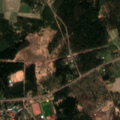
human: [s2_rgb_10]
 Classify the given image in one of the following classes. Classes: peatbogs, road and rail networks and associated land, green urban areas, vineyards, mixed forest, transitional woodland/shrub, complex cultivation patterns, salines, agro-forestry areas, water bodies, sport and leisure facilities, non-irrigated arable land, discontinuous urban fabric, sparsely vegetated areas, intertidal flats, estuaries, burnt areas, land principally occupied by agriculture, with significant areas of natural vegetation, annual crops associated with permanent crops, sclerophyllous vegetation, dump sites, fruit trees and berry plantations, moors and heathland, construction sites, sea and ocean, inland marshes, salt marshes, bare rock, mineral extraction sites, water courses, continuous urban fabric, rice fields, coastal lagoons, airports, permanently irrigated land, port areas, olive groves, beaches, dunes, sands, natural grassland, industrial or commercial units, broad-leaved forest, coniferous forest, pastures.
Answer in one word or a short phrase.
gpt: discontinuous urban fabric, non-irrigated arable land, mixed forest, transitional woodland/shrub